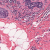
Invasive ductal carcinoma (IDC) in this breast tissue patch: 1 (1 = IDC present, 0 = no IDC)